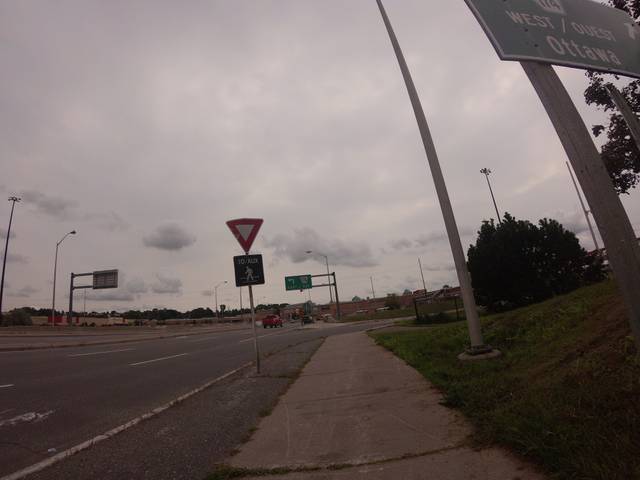
Region: Canada
Coordinates: 45.481, -75.519